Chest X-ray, AP view. Patient: 43 years old, sex F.
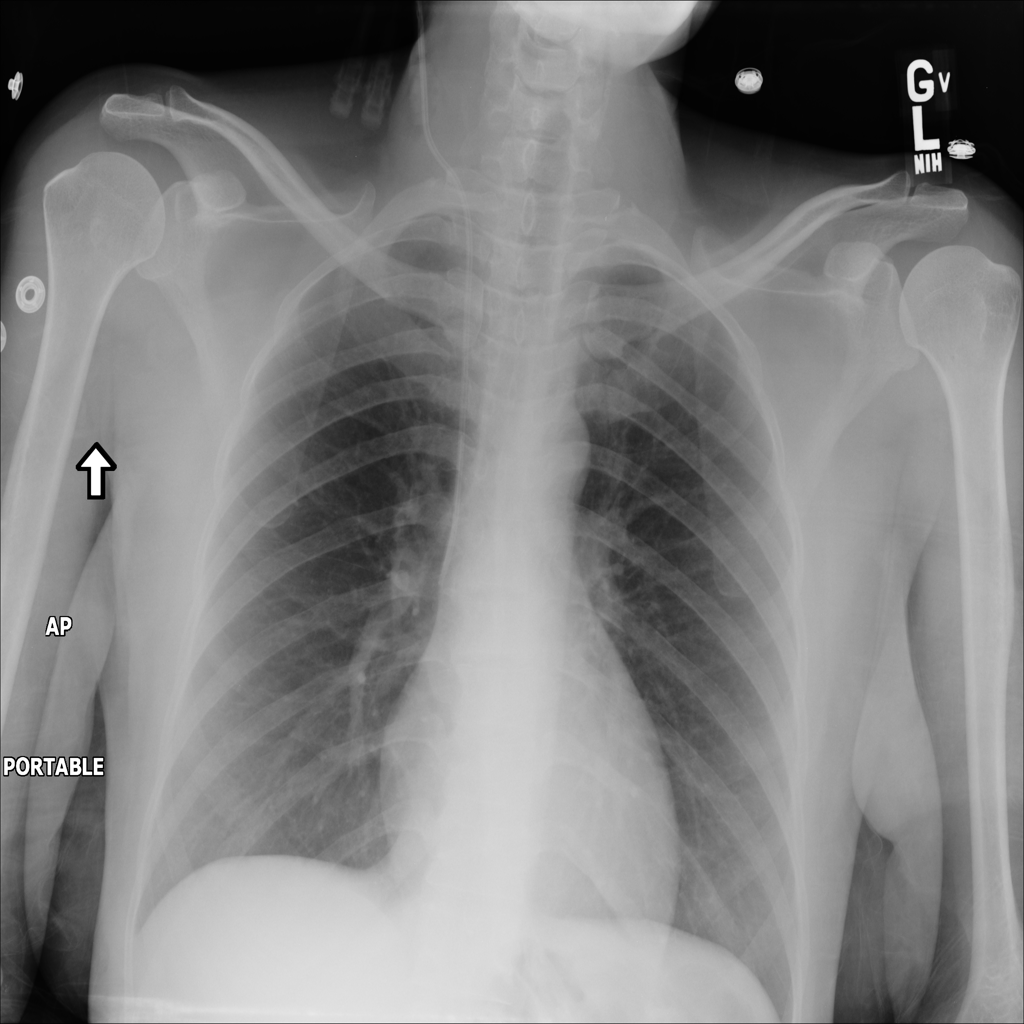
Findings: No Finding